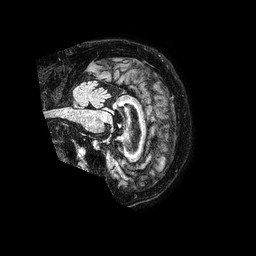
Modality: FLAIR
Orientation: sagittal
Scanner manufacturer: philips
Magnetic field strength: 1.5 T
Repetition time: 4.8 s
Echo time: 0.3 s